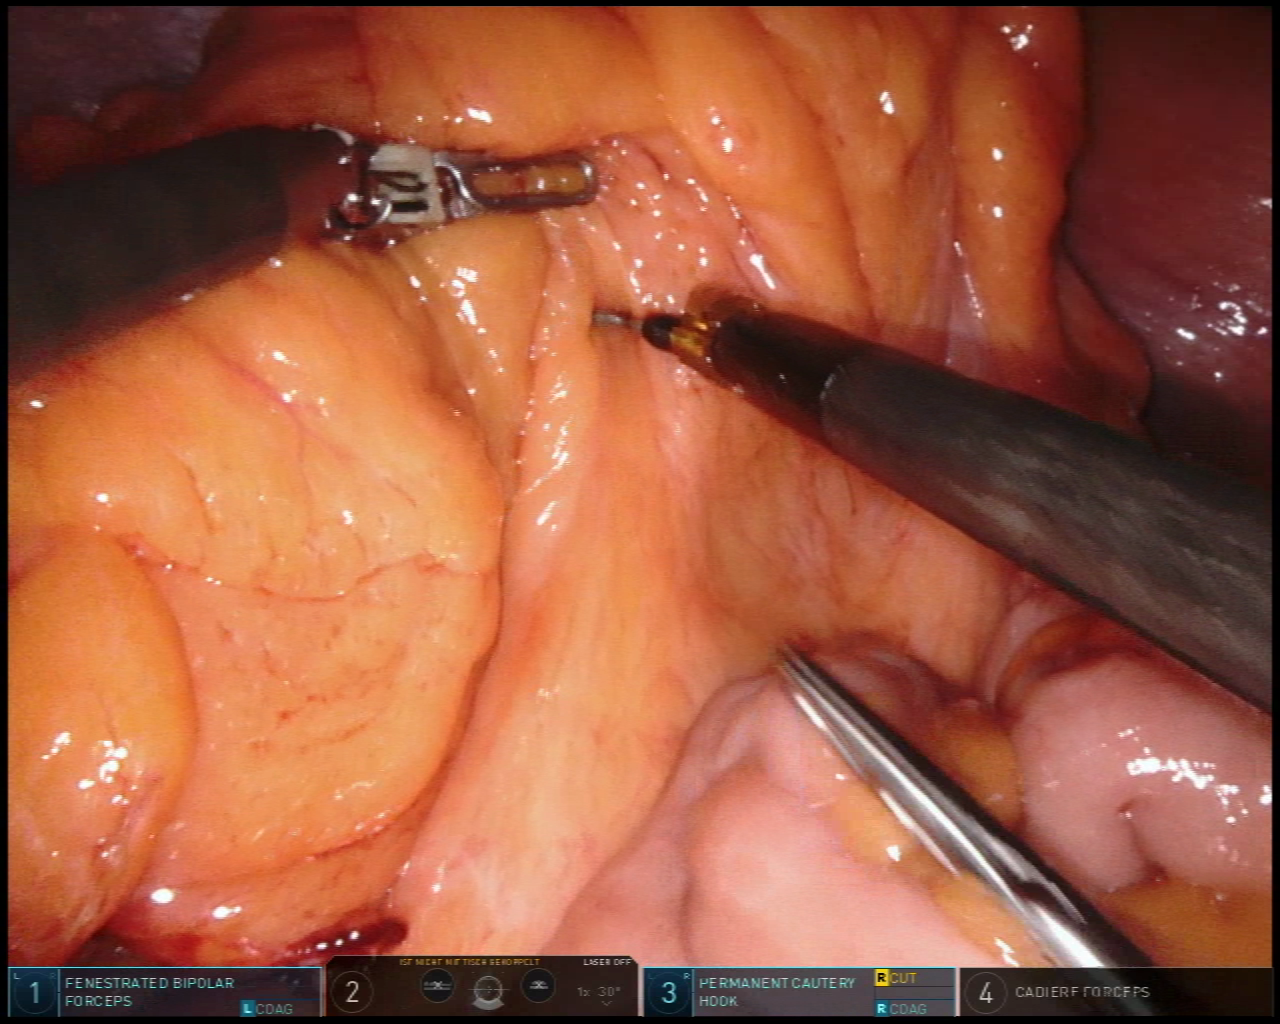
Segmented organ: abdominal_wall
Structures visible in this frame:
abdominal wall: yes
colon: no
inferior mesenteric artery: no
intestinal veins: no
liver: no
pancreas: no
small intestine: yes
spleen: no
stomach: no
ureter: no
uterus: no
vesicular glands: no